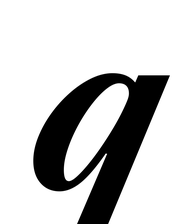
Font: LibreCaslonText-Italic_Bold_Italic